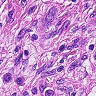
Metastatic tissue present: yes